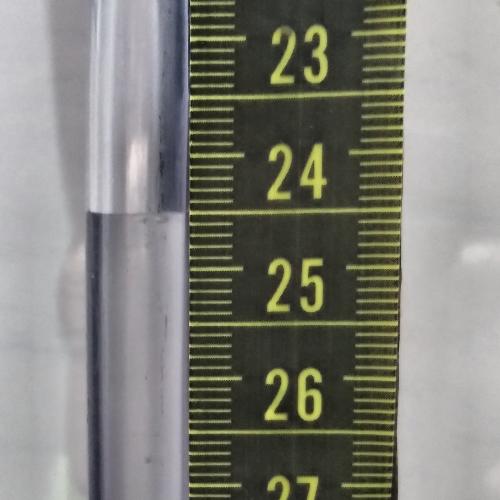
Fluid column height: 24.5 cm